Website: bh-photo
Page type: billing-address
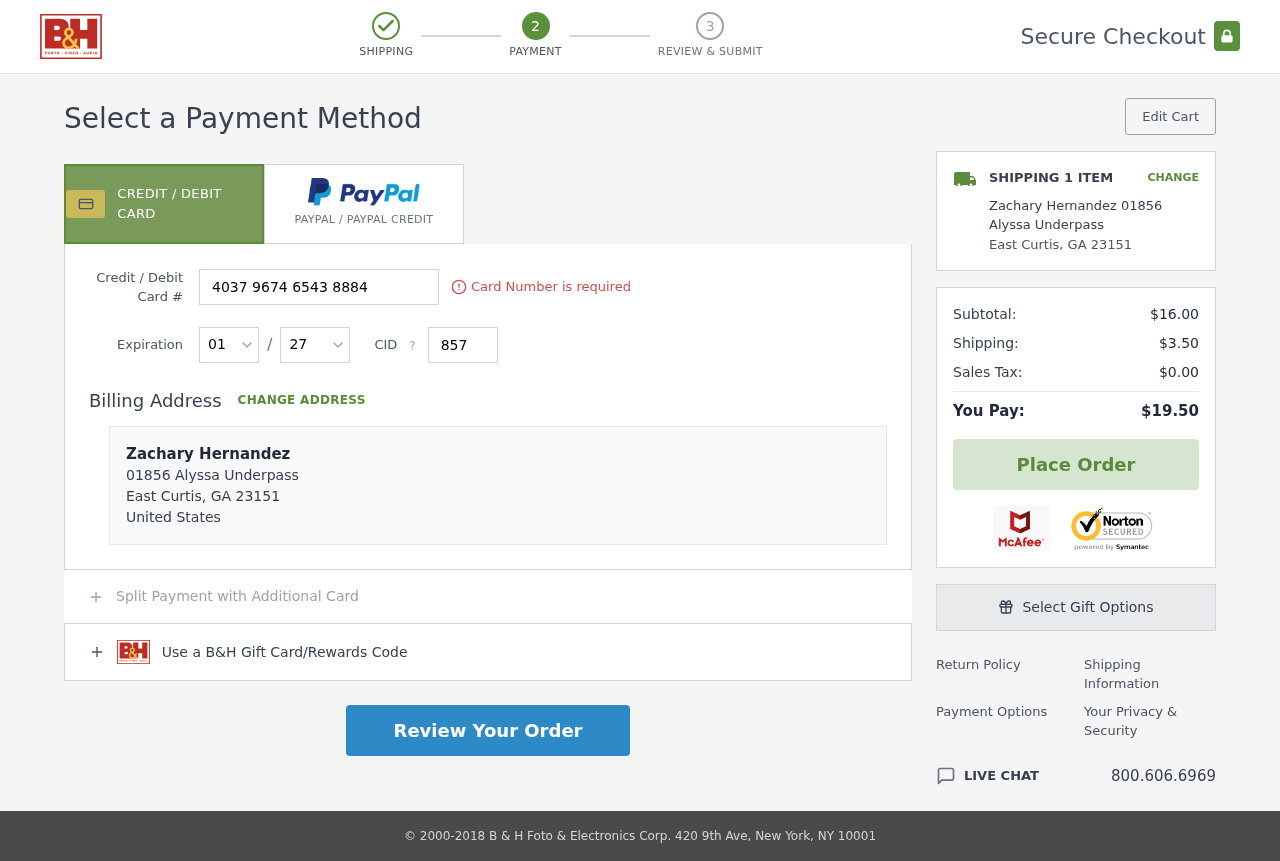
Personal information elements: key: PII_CARD_CVV
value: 857
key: PII_CARD_EXPIRY_MONTH
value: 01
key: PII_CARD_EXPIRY_YEAR
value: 27
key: PII_CARD_NUMBER
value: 4037 9674 6543 8884
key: PII_CITY
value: East Curtis
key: PII_COUNTRY
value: United States
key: PII_FULLNAME
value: Zachary Hernandez
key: PII_FULLNAME2
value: Zachary Hernandez
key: PII_POSTCODE
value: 23151
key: PII_STATE_ABBR
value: GA
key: PII_STREET
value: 01856 Alyssa Underpass
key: PII_POSTCODE_FULL
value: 23151
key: PII_POSTCODE_NUMERIC
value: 23151
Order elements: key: ORDER_NUM_ITEMS
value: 1
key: ORDER_SUBTOTAL
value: $16.00
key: ORDER_SHIPPING_COST
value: $3.50
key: ORDER_TAX
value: $0.00
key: ORDER_TOTAL
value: $19.50